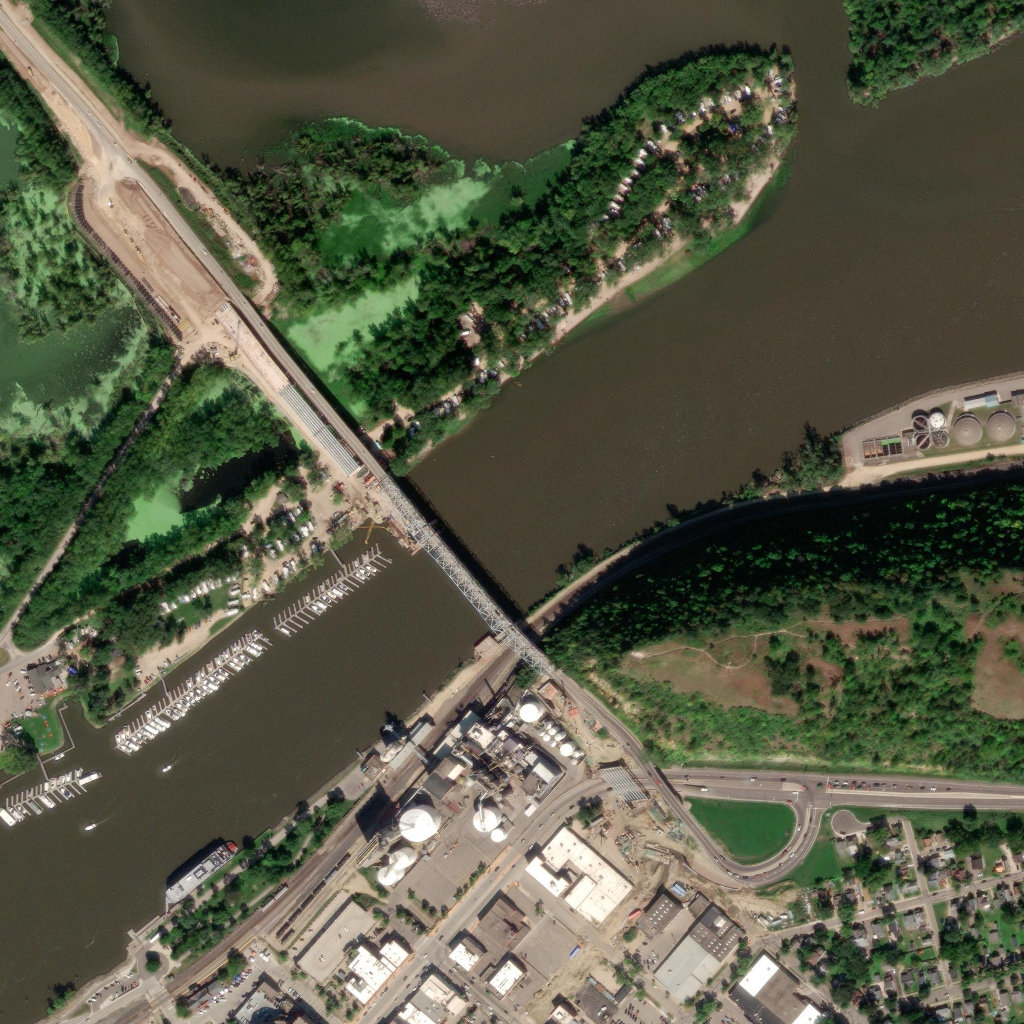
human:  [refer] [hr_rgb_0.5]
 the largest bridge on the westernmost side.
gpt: <box>[[22, 29, 56, 68, 0]]</box>